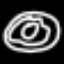
Label: donut